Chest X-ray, PA view. Patient: 21 years old, sex M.
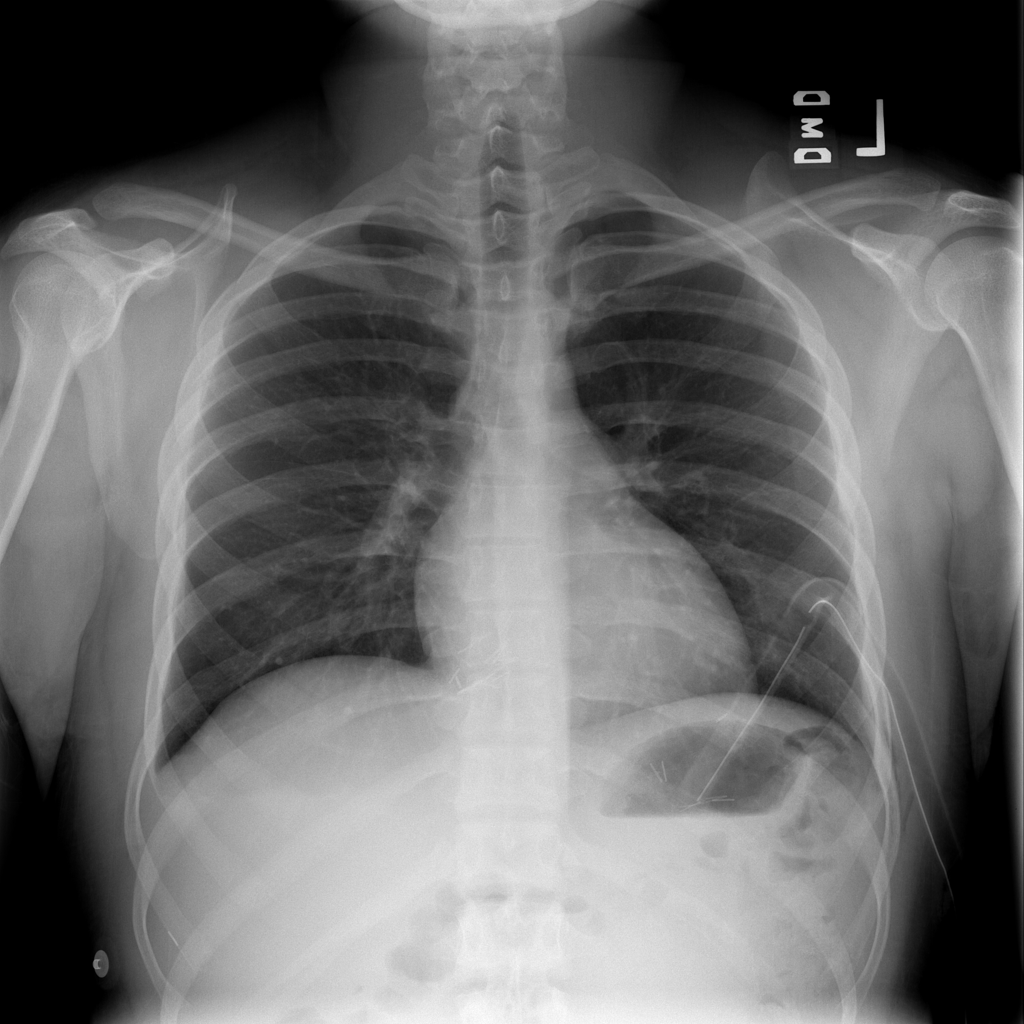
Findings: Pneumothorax